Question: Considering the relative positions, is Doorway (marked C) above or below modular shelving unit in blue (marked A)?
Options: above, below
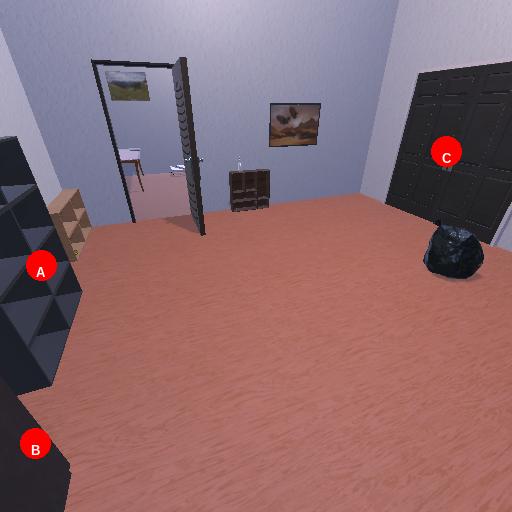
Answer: above